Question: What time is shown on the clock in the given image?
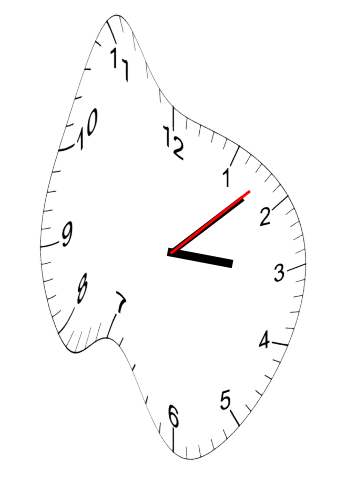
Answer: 03:08:08